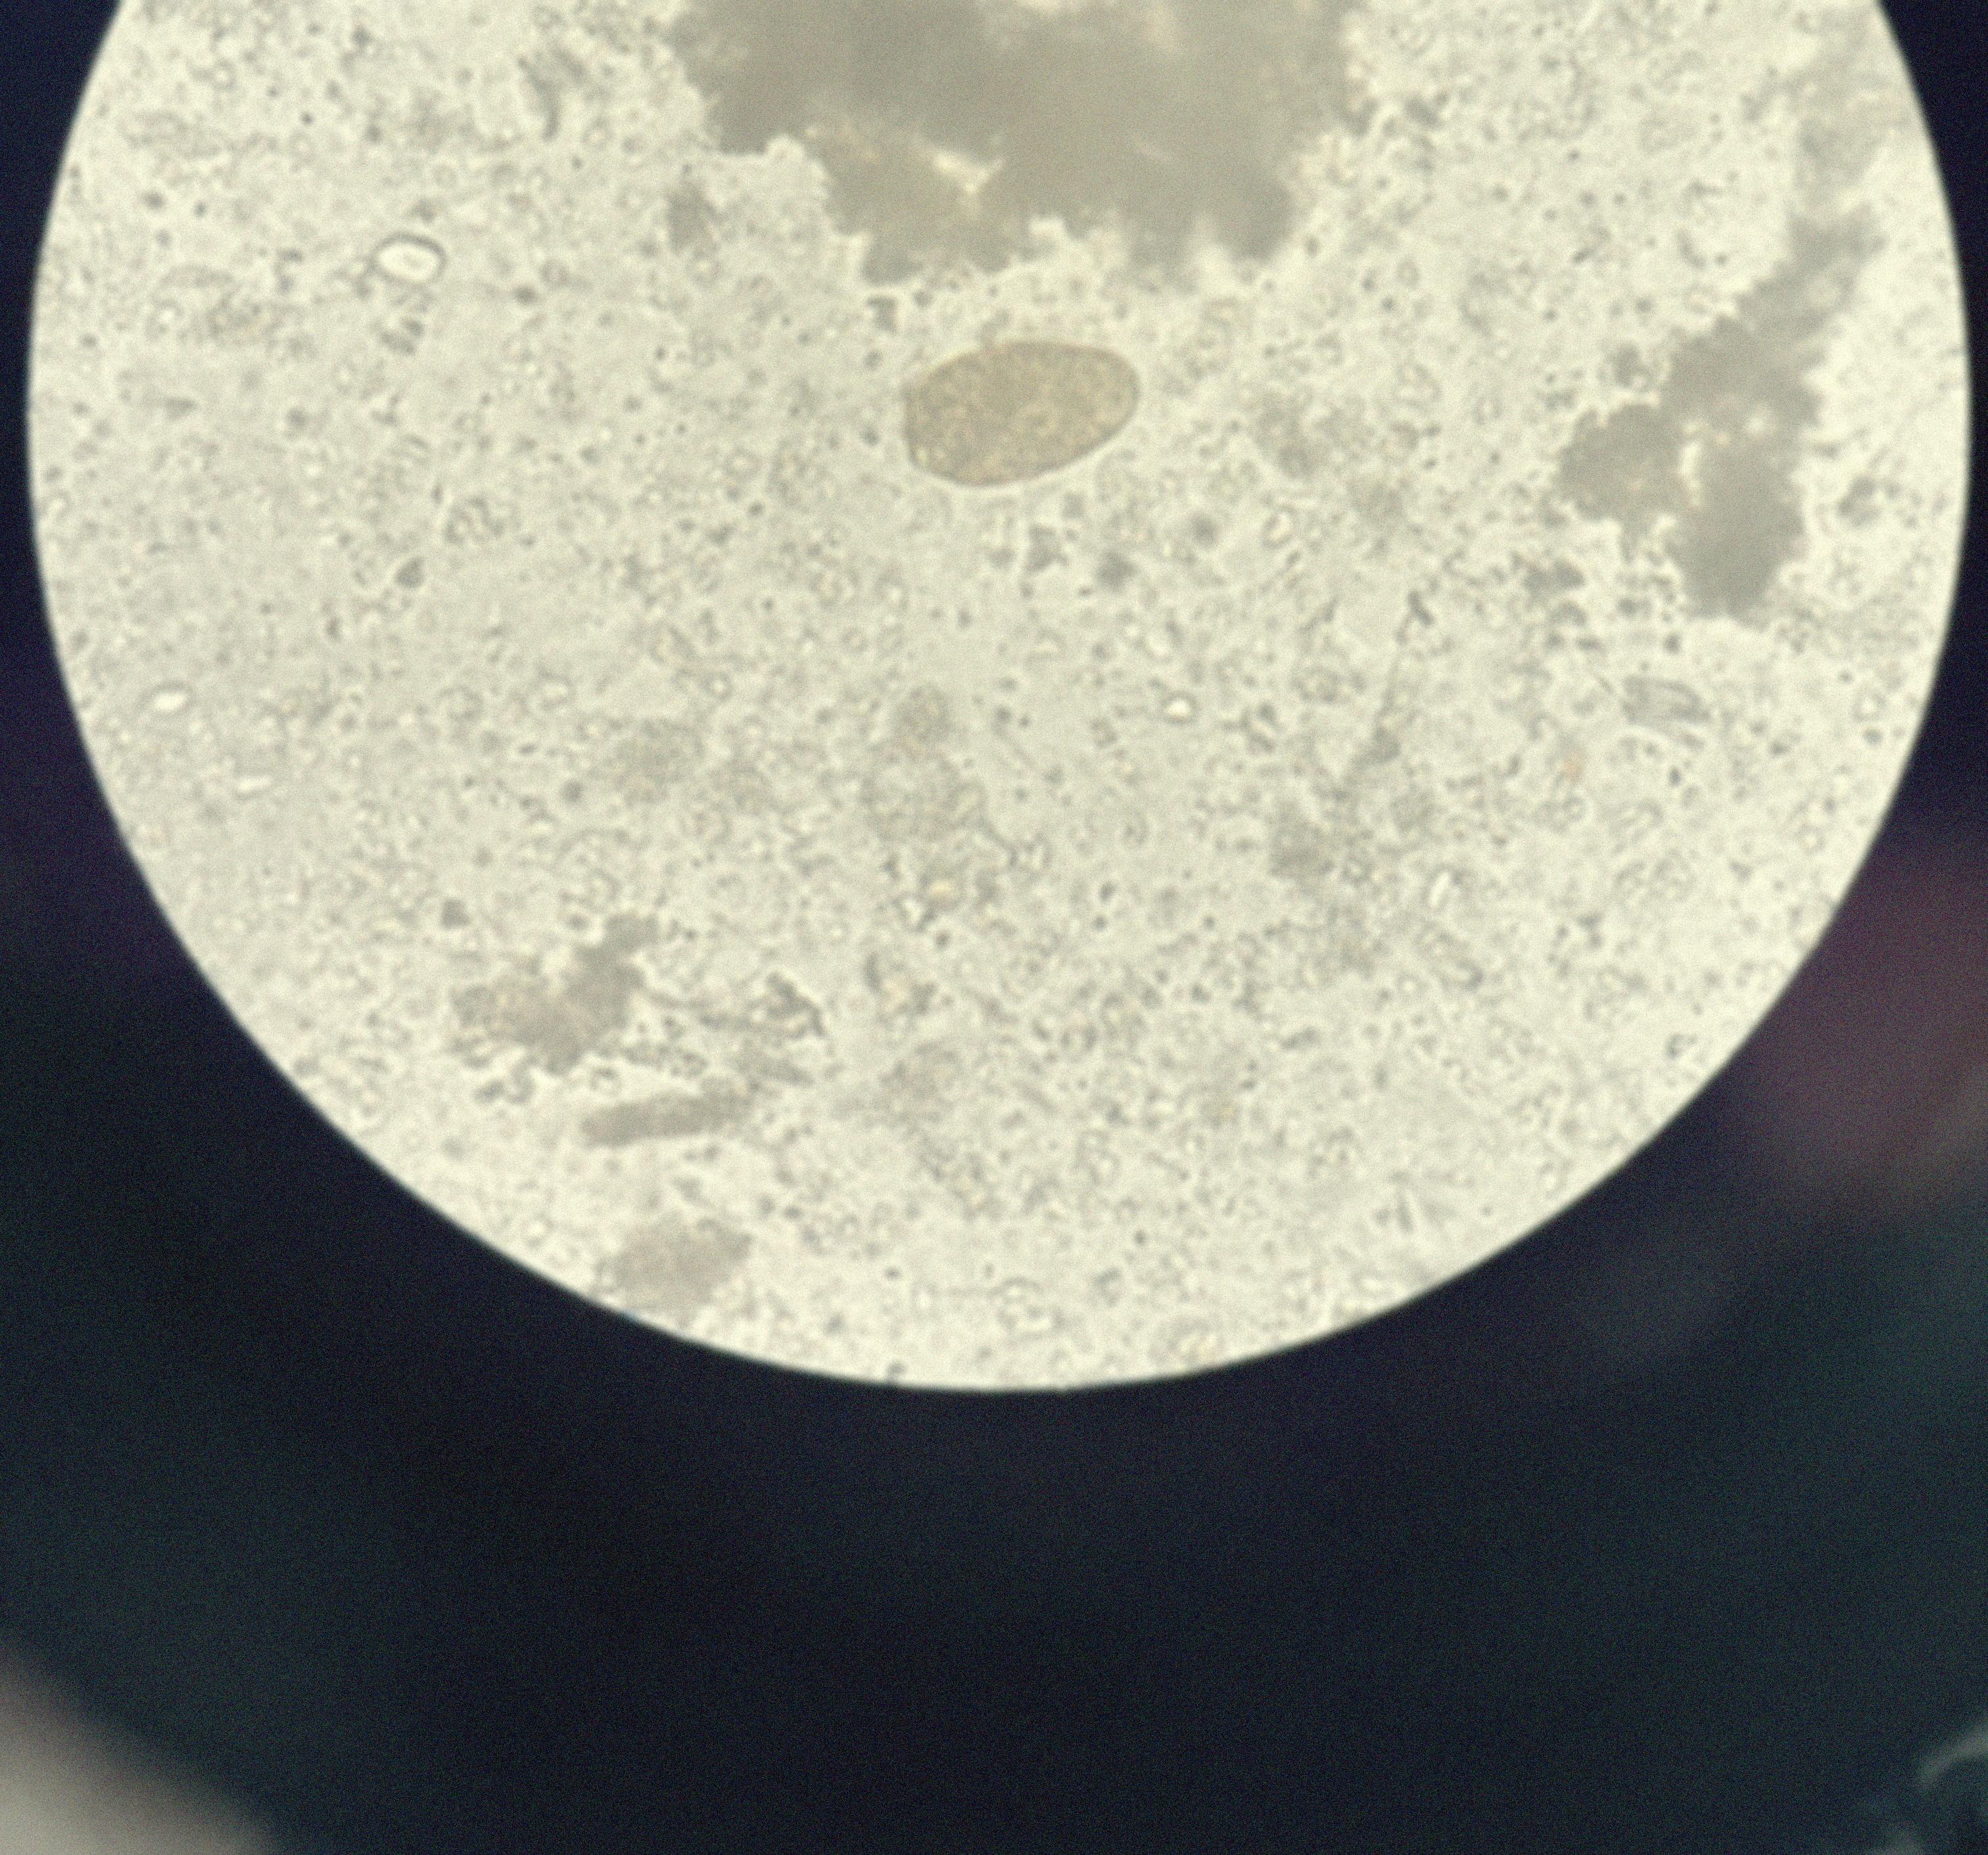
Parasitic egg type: Paragonimus spp